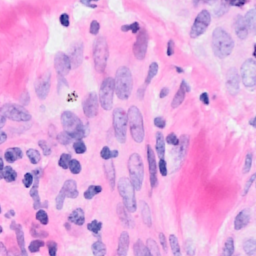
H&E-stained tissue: Breast